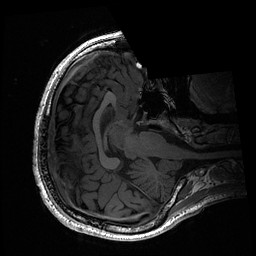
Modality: T1w
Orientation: axial